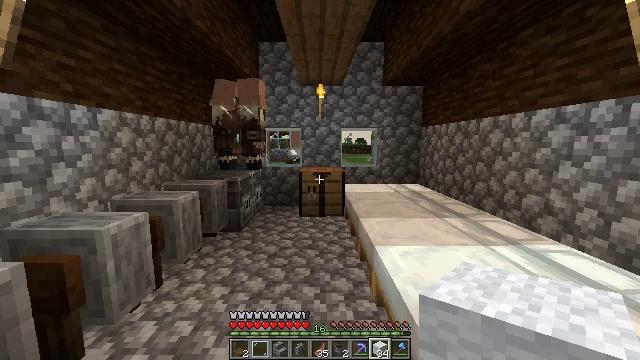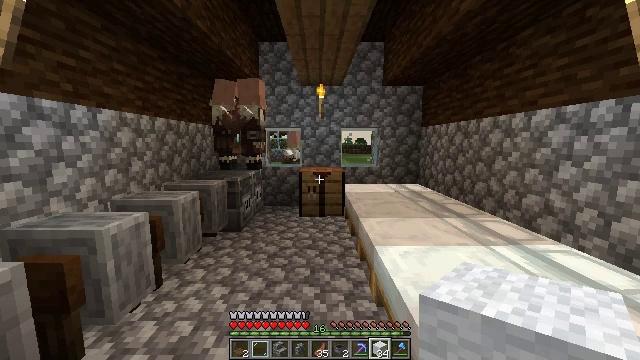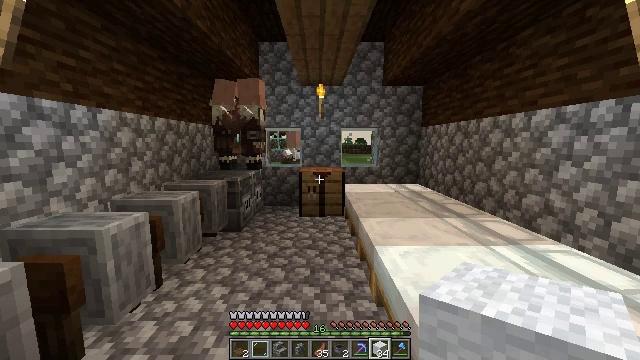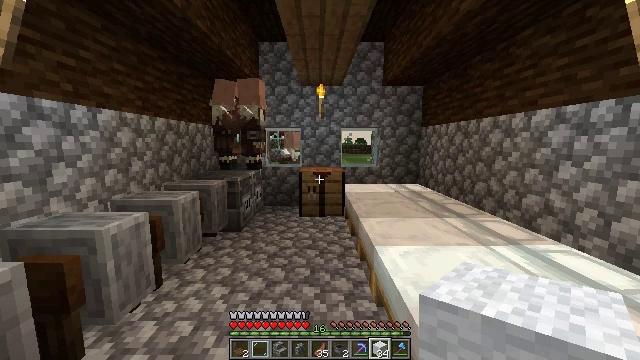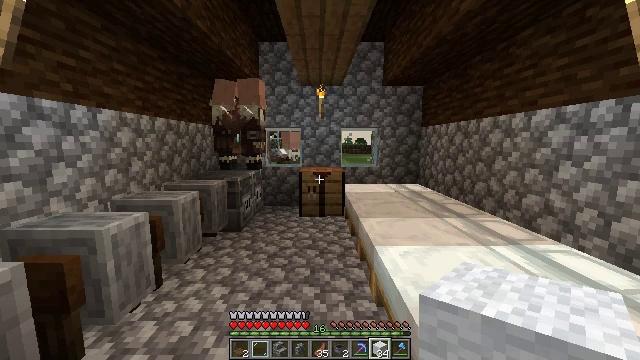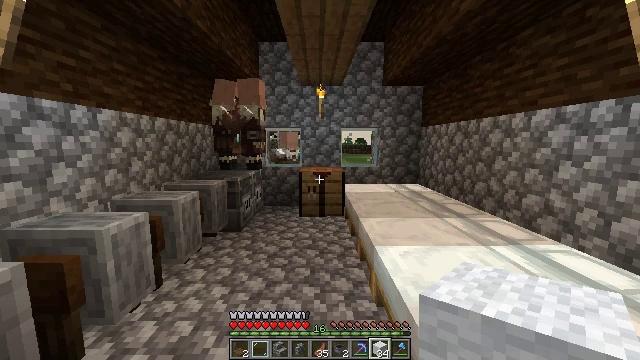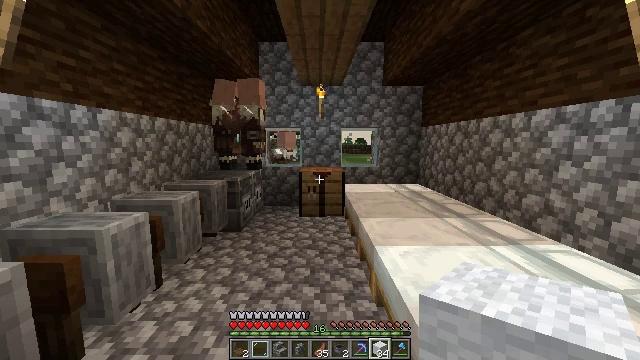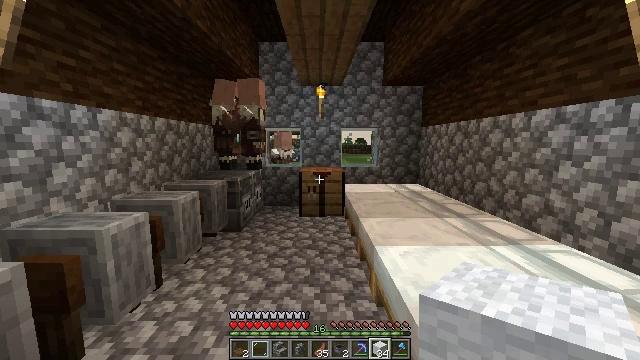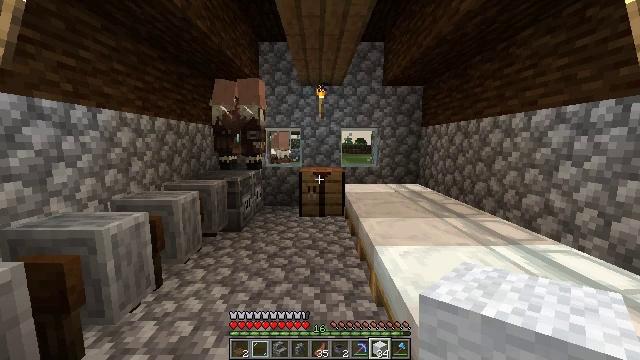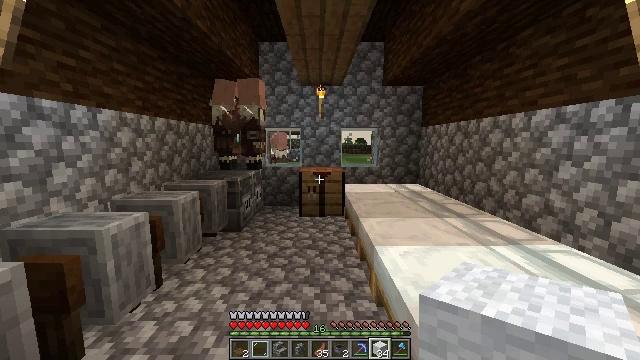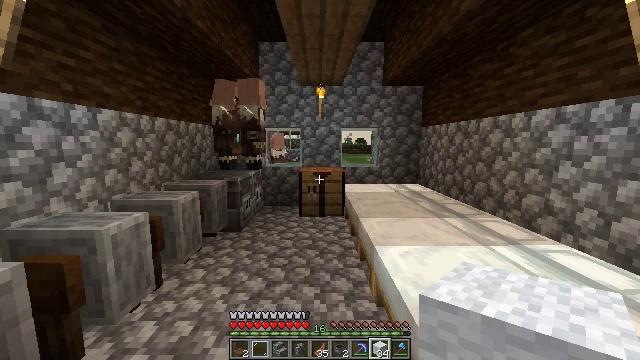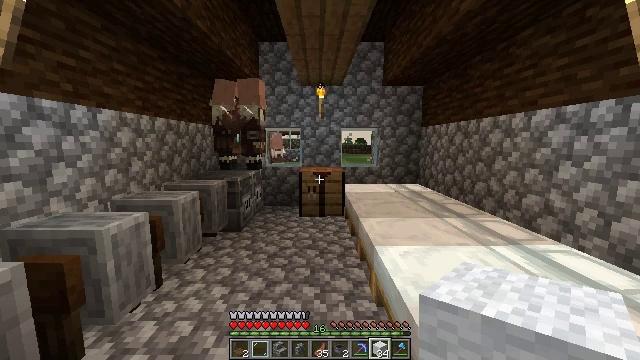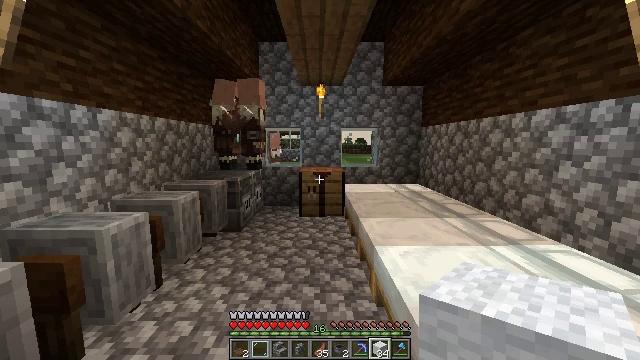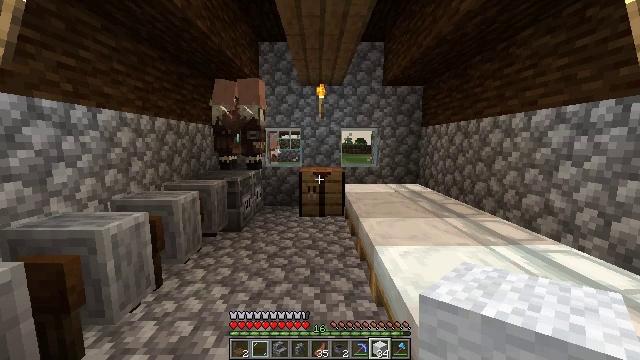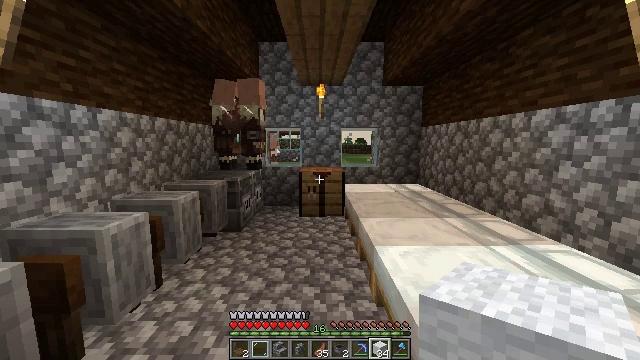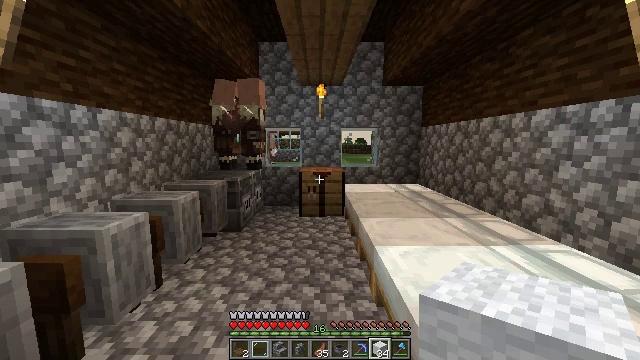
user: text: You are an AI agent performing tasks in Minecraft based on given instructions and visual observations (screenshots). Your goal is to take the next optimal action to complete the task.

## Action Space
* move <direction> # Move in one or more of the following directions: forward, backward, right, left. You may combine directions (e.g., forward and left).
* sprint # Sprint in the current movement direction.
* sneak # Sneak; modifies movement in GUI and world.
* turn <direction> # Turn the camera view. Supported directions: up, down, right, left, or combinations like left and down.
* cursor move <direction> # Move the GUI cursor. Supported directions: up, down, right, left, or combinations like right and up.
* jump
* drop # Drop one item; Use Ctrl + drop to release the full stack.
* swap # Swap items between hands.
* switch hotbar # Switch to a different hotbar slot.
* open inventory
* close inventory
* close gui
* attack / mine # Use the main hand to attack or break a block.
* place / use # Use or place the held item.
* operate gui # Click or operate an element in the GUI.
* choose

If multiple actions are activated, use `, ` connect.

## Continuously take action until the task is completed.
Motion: motion action
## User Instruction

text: Break the blue bed to move it.
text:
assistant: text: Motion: no_op
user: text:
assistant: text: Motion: no_op
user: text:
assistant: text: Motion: no_op
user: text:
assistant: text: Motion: no_op
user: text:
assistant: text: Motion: no_op
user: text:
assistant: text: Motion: no_op
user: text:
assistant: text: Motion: no_op
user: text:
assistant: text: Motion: no_op
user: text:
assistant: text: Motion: no_op
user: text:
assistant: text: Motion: no_op
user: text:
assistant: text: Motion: no_op
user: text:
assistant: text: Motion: no_op
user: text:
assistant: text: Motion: no_op
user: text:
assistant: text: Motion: no_op
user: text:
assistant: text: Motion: no_op
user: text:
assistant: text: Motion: no_op
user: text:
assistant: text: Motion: no_op
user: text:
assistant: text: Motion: no_op
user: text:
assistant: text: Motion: no_op
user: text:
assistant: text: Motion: no_op
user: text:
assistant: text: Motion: no_op
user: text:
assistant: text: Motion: no_op
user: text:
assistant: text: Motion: no_op
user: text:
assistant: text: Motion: no_op
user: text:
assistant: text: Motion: no_op
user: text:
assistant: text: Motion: no_op
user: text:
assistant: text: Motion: no_op
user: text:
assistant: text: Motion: no_op
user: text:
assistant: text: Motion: no_op
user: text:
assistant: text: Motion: no_op